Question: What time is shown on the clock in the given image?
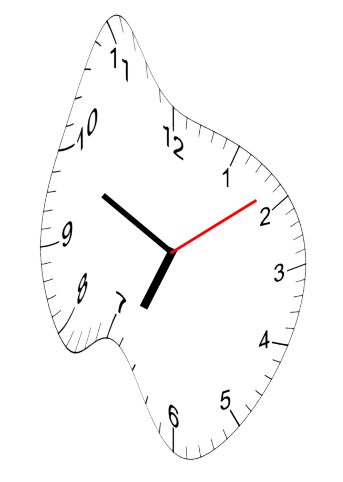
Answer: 06:49:09